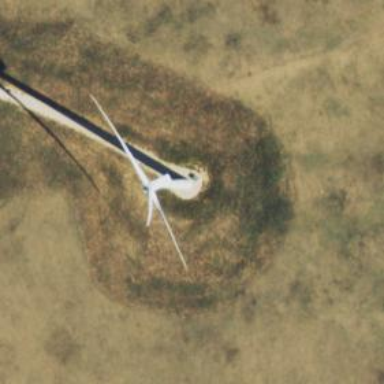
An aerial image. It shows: Wind generator with horizontal axis. The generator is wind turbine.